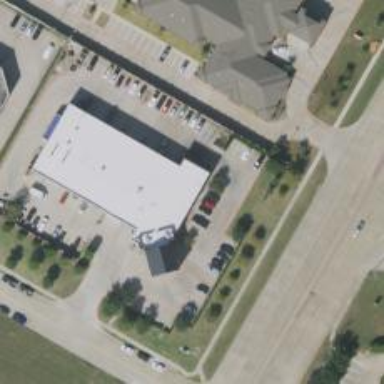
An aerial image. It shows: Car rental facility.